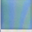
Piece: xx